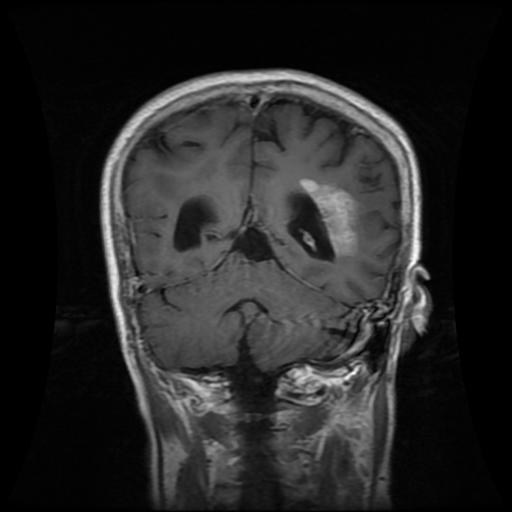
Label: glioma